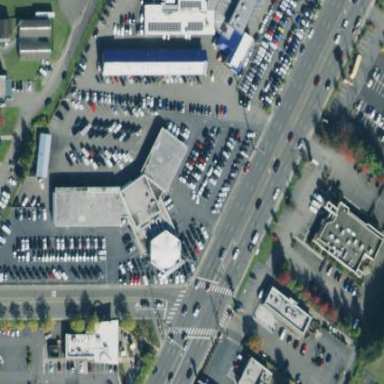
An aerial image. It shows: Retail area.